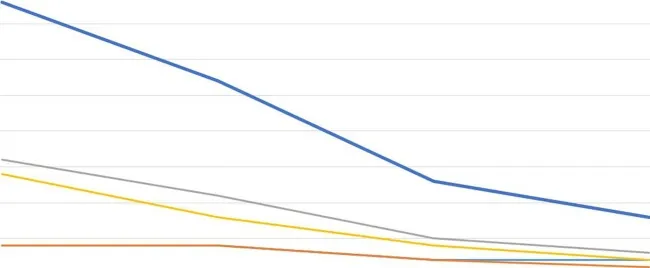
Line graph depicting the reduction in PCL-5 total and criterio subscales across four assessment points over a 21-week period.
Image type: chart (chart)